Field crop: tomato
Growth stage: 1
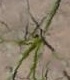
Species: cyperus